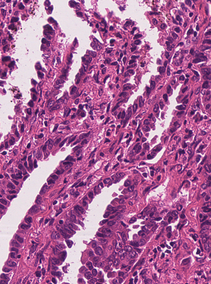
Tumor epithelial tissue: yes
Tumor-associated stroma tissue: yes
Normal tissue: no